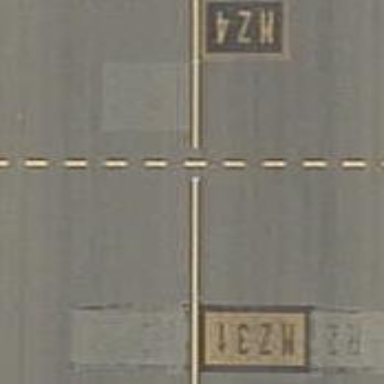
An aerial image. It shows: Image of taxiway at airport.